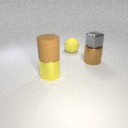
small gray metal cube to the right of large brown rubber cylinder